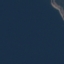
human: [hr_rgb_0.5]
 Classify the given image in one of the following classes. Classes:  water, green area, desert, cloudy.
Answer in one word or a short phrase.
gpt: water